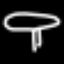
Label: mushroom